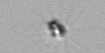
Label: Calciopappus